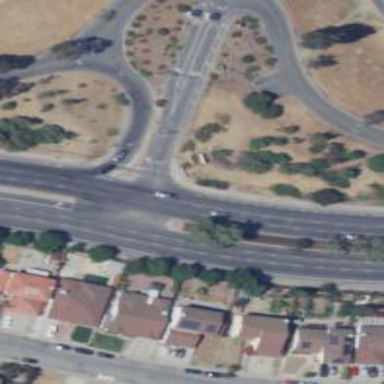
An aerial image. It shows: Secondary road with separate sidewalk.